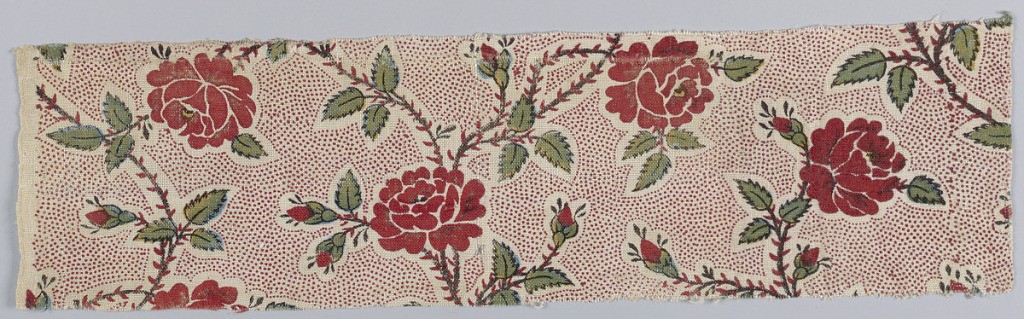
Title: Fragment
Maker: Oberkampf & Cie., Jouy-en-Josas, France, 1759–1815
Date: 1750–1800
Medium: linen warp, cotton weft Technique: plain weave foundation. Mordants for black and red block-printed. Yellow and blue (combined for green) applied by brush.
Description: Thorny rose stems and flowers on a picottage background. Black, red and green on white.